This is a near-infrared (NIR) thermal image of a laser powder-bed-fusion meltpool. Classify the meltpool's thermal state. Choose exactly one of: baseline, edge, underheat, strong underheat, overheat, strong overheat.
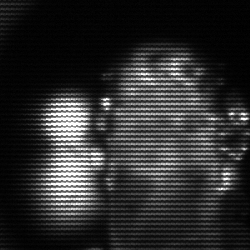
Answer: strong underheat